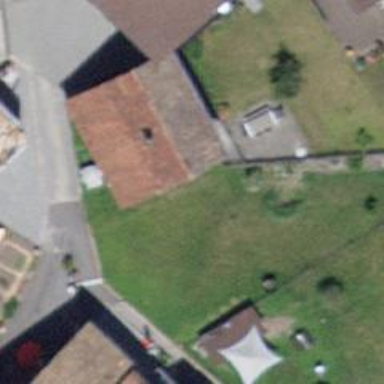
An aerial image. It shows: Barn.